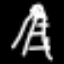
Label: The Eiffel Tower